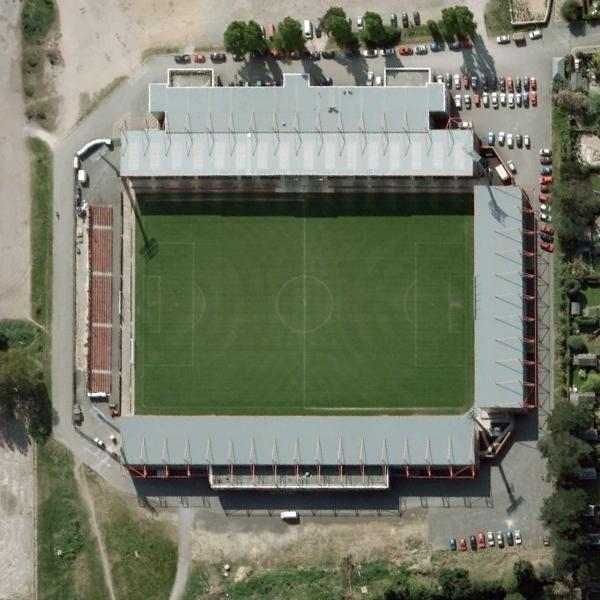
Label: Stadium